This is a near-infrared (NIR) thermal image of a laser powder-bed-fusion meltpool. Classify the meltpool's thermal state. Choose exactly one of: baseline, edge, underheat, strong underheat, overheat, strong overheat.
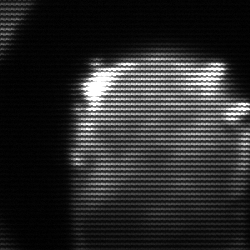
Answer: edge